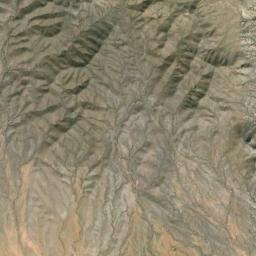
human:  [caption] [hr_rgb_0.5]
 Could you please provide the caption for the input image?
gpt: The folded mountain consists of a number of ridges and valleys of different sizes .

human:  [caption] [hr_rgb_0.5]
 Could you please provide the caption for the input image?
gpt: The mountain is consist of the bare land .

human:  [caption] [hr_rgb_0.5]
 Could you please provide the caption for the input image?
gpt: There is not the even mountain .

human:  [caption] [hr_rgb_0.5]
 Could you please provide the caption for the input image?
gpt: Half of the area on this mountain is covered by vegetation .

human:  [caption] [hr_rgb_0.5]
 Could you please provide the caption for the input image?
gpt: There are some ridges on the brown mountain .